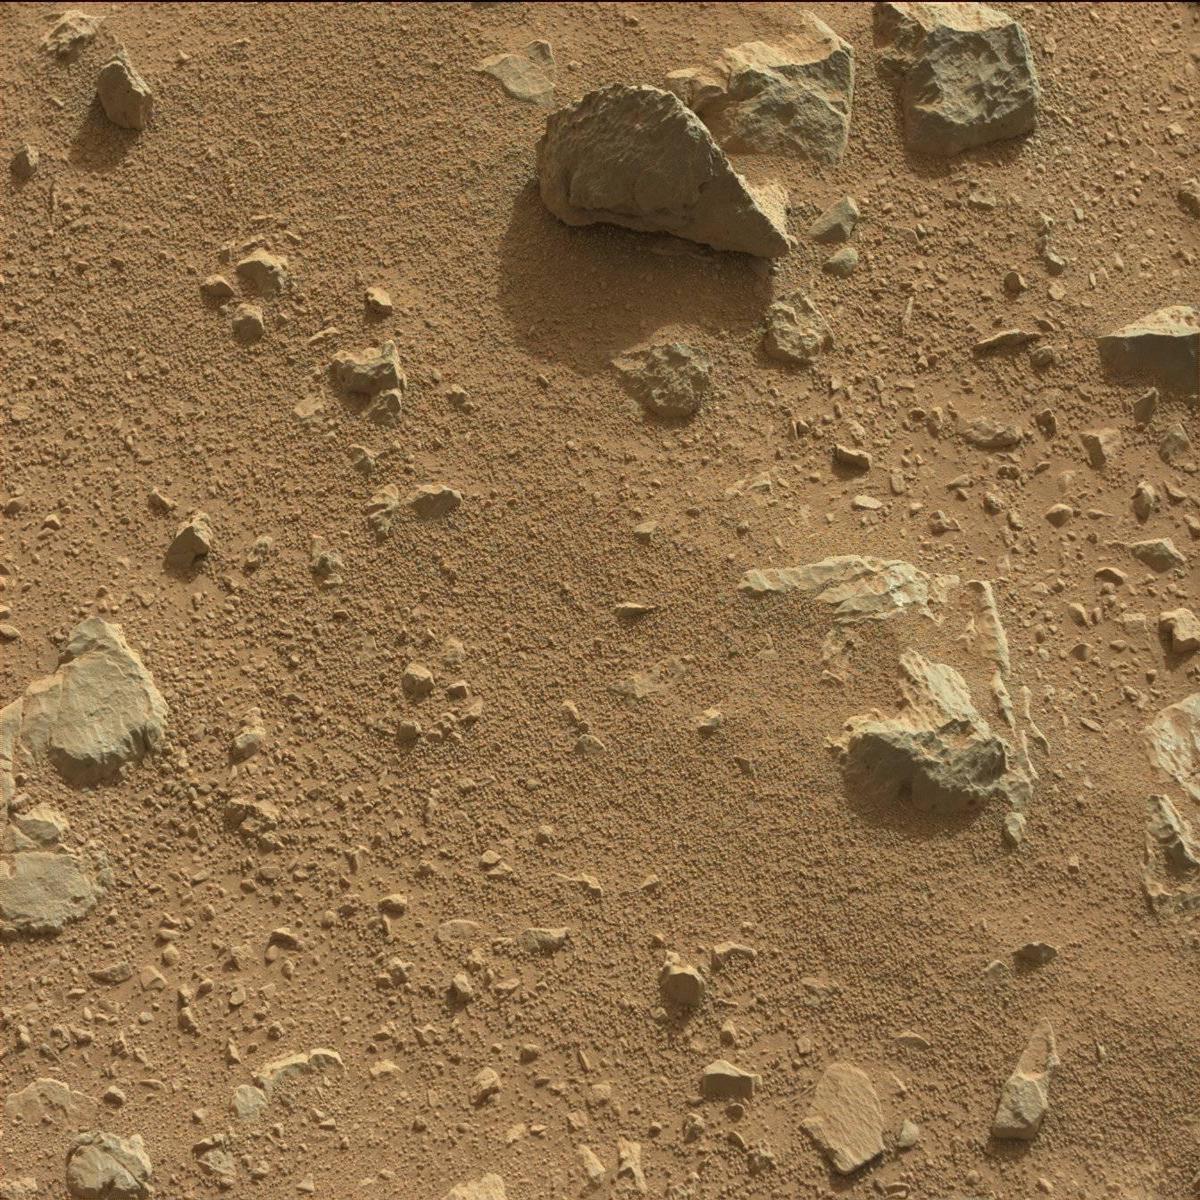
Terrain classes present: Bedrock, Rock, Sand / Soil